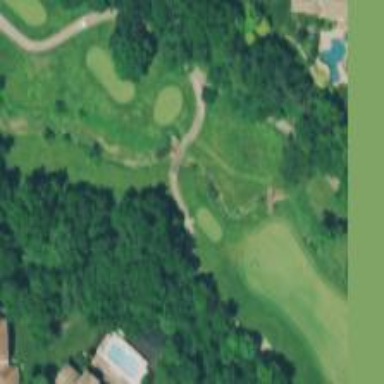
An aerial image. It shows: Path used for both walking and golf.